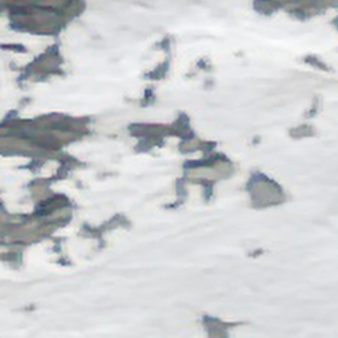
Label: other